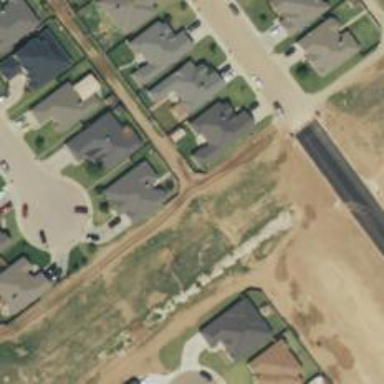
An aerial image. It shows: Alleyway designated as service road.